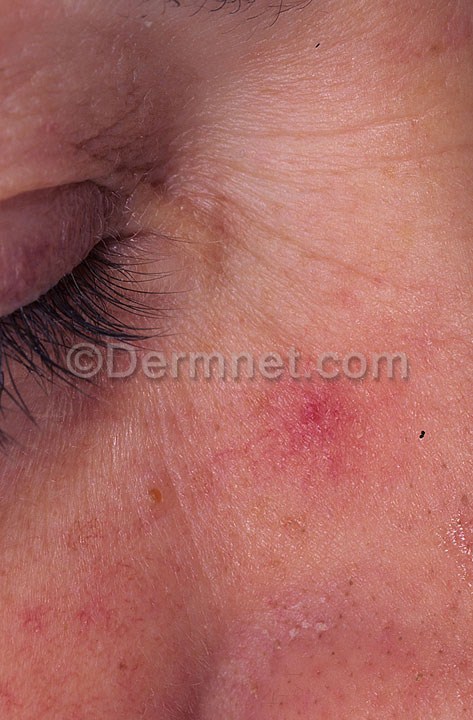
Disease: Vascular Tumors